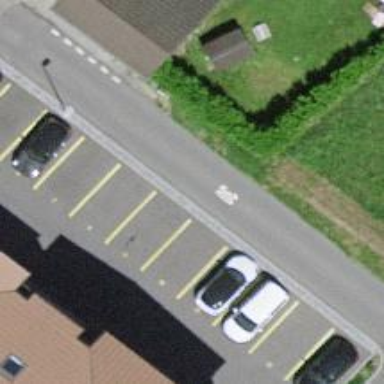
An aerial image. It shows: Street-side parking area.